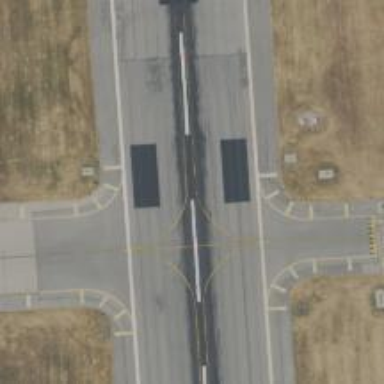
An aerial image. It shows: Image of taxiway at airport.